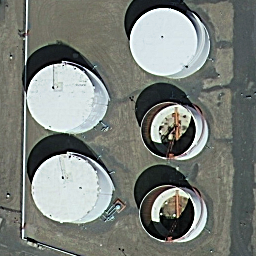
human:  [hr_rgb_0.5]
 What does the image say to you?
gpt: storage tanks